Question: I have a table with four columns. When there is a duplicate starttime value, I need to show the row that has the latest (newest) insertts value. In the sample below the first two rows have the same starttime value. I would want to show the row that has the insertts value of '2016-02-07 10:45:00' because it has the later (newer) date and time of the duplicate rows. I need this for the entire table not just one row. Thank you in advance. I'm really stuck.

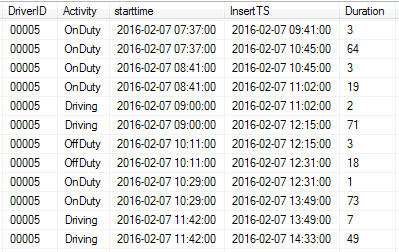
Answer: Using ROW_NUMBER is probably the easiest way to do this.
'''
SELECT *
FROM (SELECT *,
ROW_NUMBER() OVER (PARTITION BY DriverID,StartTime ORDER BY InsertTS DESC) RowNum
FROM MyTable
) t
WHERE RowNum = 1
'''
<URL>